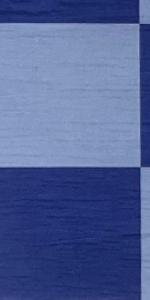
Label: Empty